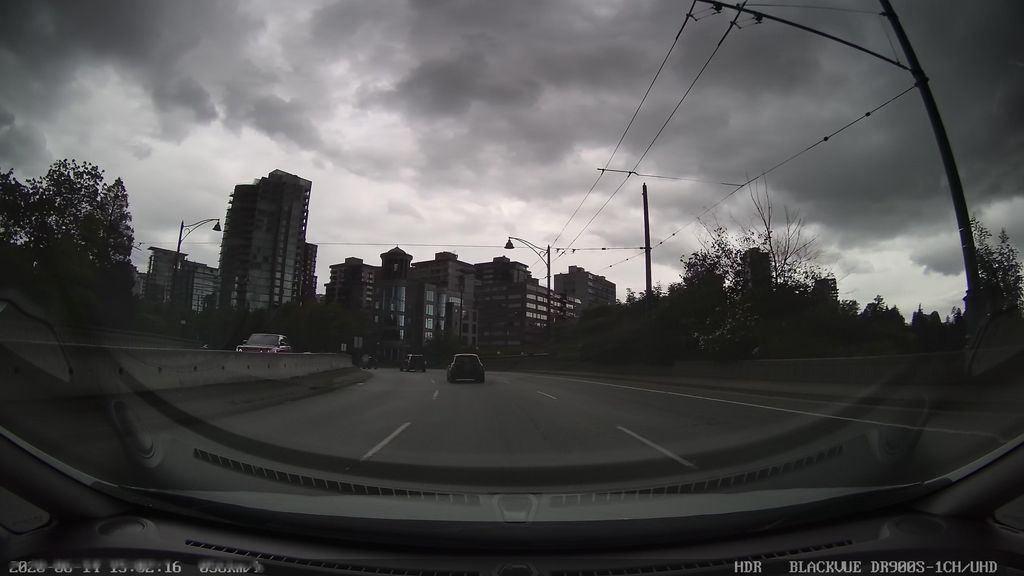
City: vancouver